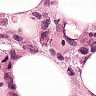
Metastatic tissue present: yes